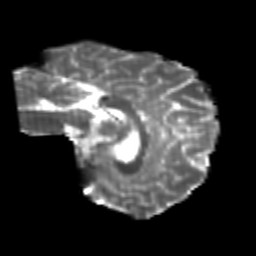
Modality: T2w
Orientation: sagittal
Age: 24
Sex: female
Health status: healthy
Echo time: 0.074 s